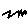
Label: zigzag